Interaction volume radius: 5 \u00c5
Interaction volume height: 30 \u00c5
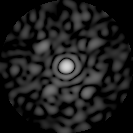
Disorder parameter: 0.8608